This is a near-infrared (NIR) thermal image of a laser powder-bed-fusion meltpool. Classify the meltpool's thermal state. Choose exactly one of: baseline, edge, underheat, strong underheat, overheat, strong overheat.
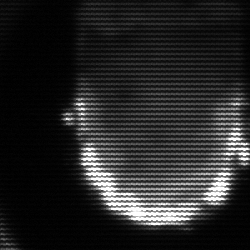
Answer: baseline